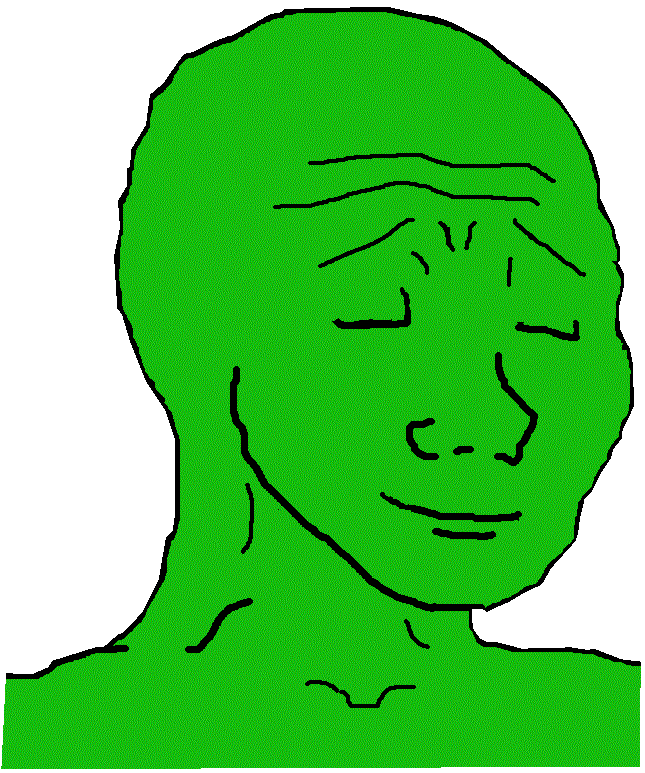
Label: 5_Bloomer